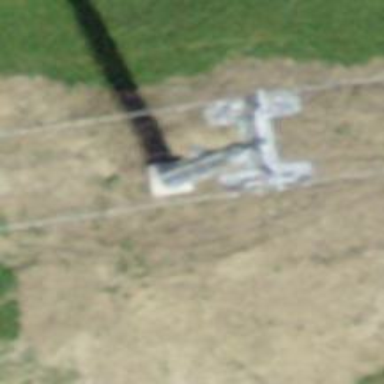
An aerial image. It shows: Pylon used for aerialway.